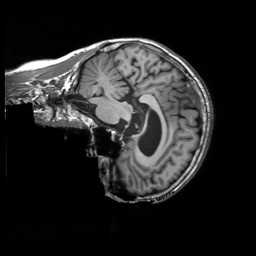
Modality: T1w
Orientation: sagittal
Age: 73
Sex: female
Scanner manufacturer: siemens
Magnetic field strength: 3 T
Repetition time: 2.5 s
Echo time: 0.00248 s